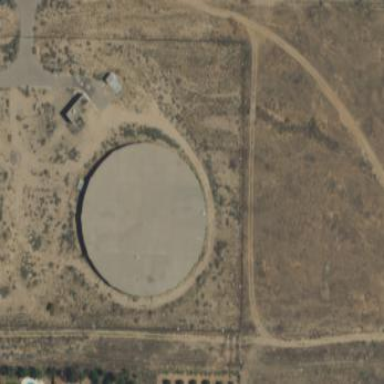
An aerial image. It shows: Water storage tank.